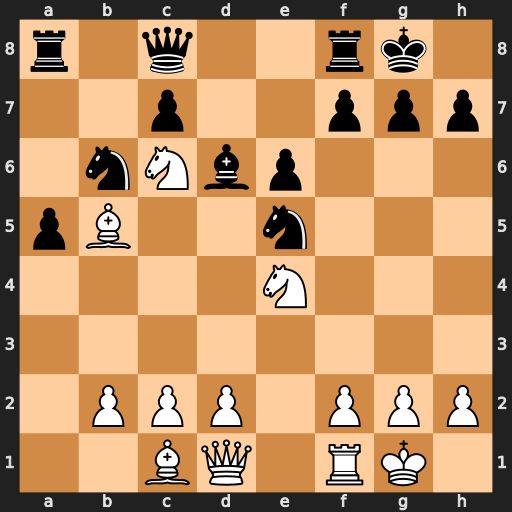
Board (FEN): r1q2rk1/2p2ppp/1nNbp3/pB2n3/4N3/8/1PPP1PPP/2BQ1RK1
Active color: w
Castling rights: -
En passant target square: -
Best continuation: Nxd6 Qd7 Nxe5